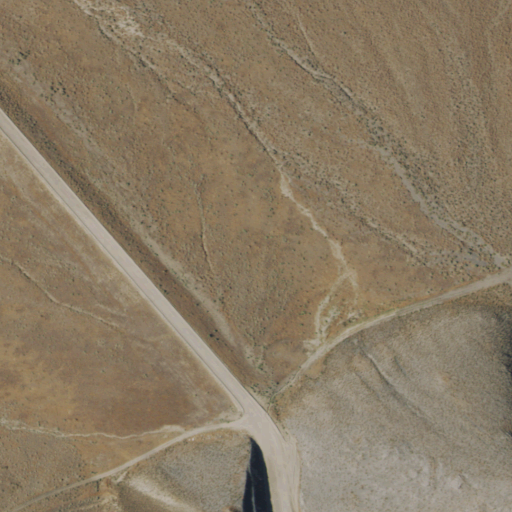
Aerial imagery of valley in Nevada named Copper Canyon containing shrub, open development, medium intensity development, and low intensity development